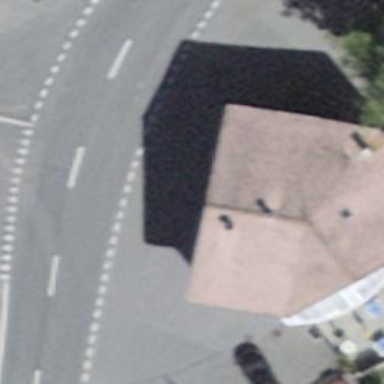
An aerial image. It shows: Outdoor shop.